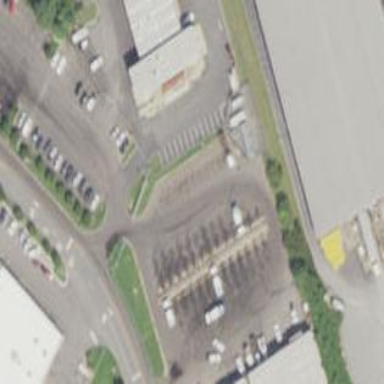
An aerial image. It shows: Parking aisle designated as service road.